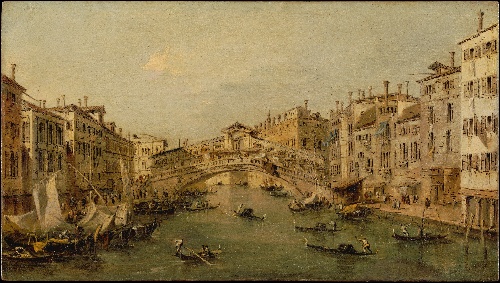
Title: Venice: The Rialto
Artist: Francesco Guardi
Artist bio: Italian, Venice 1712–1793 Venice
Object type: Painting
Classification: Paintings
Medium: Oil on wood
Dimensions: 7 1/8 x 12 5/8 in. (18.1 x 32.1 cm)
Department: European Paintings
Credit line: The Jack and Belle Linsky Collection, 1982
Accession year: 1982
Repository: Metropolitan Museum of Art, New York, NY
Tags: Buildings|Cities|Canals|Rivers|Boats|Venice